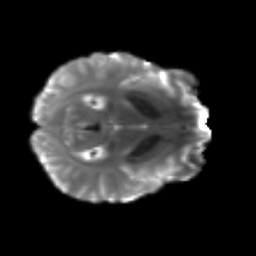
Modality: T2w
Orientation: axial
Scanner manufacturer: siemens
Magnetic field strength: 3 T
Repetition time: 3.6 s
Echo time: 0.092 s